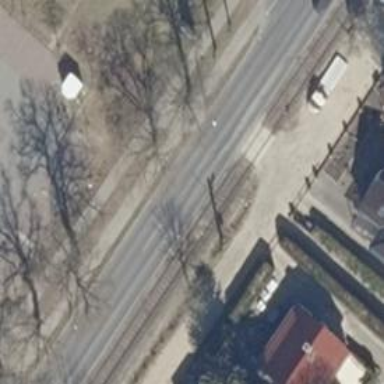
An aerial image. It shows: Service road.